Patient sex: M
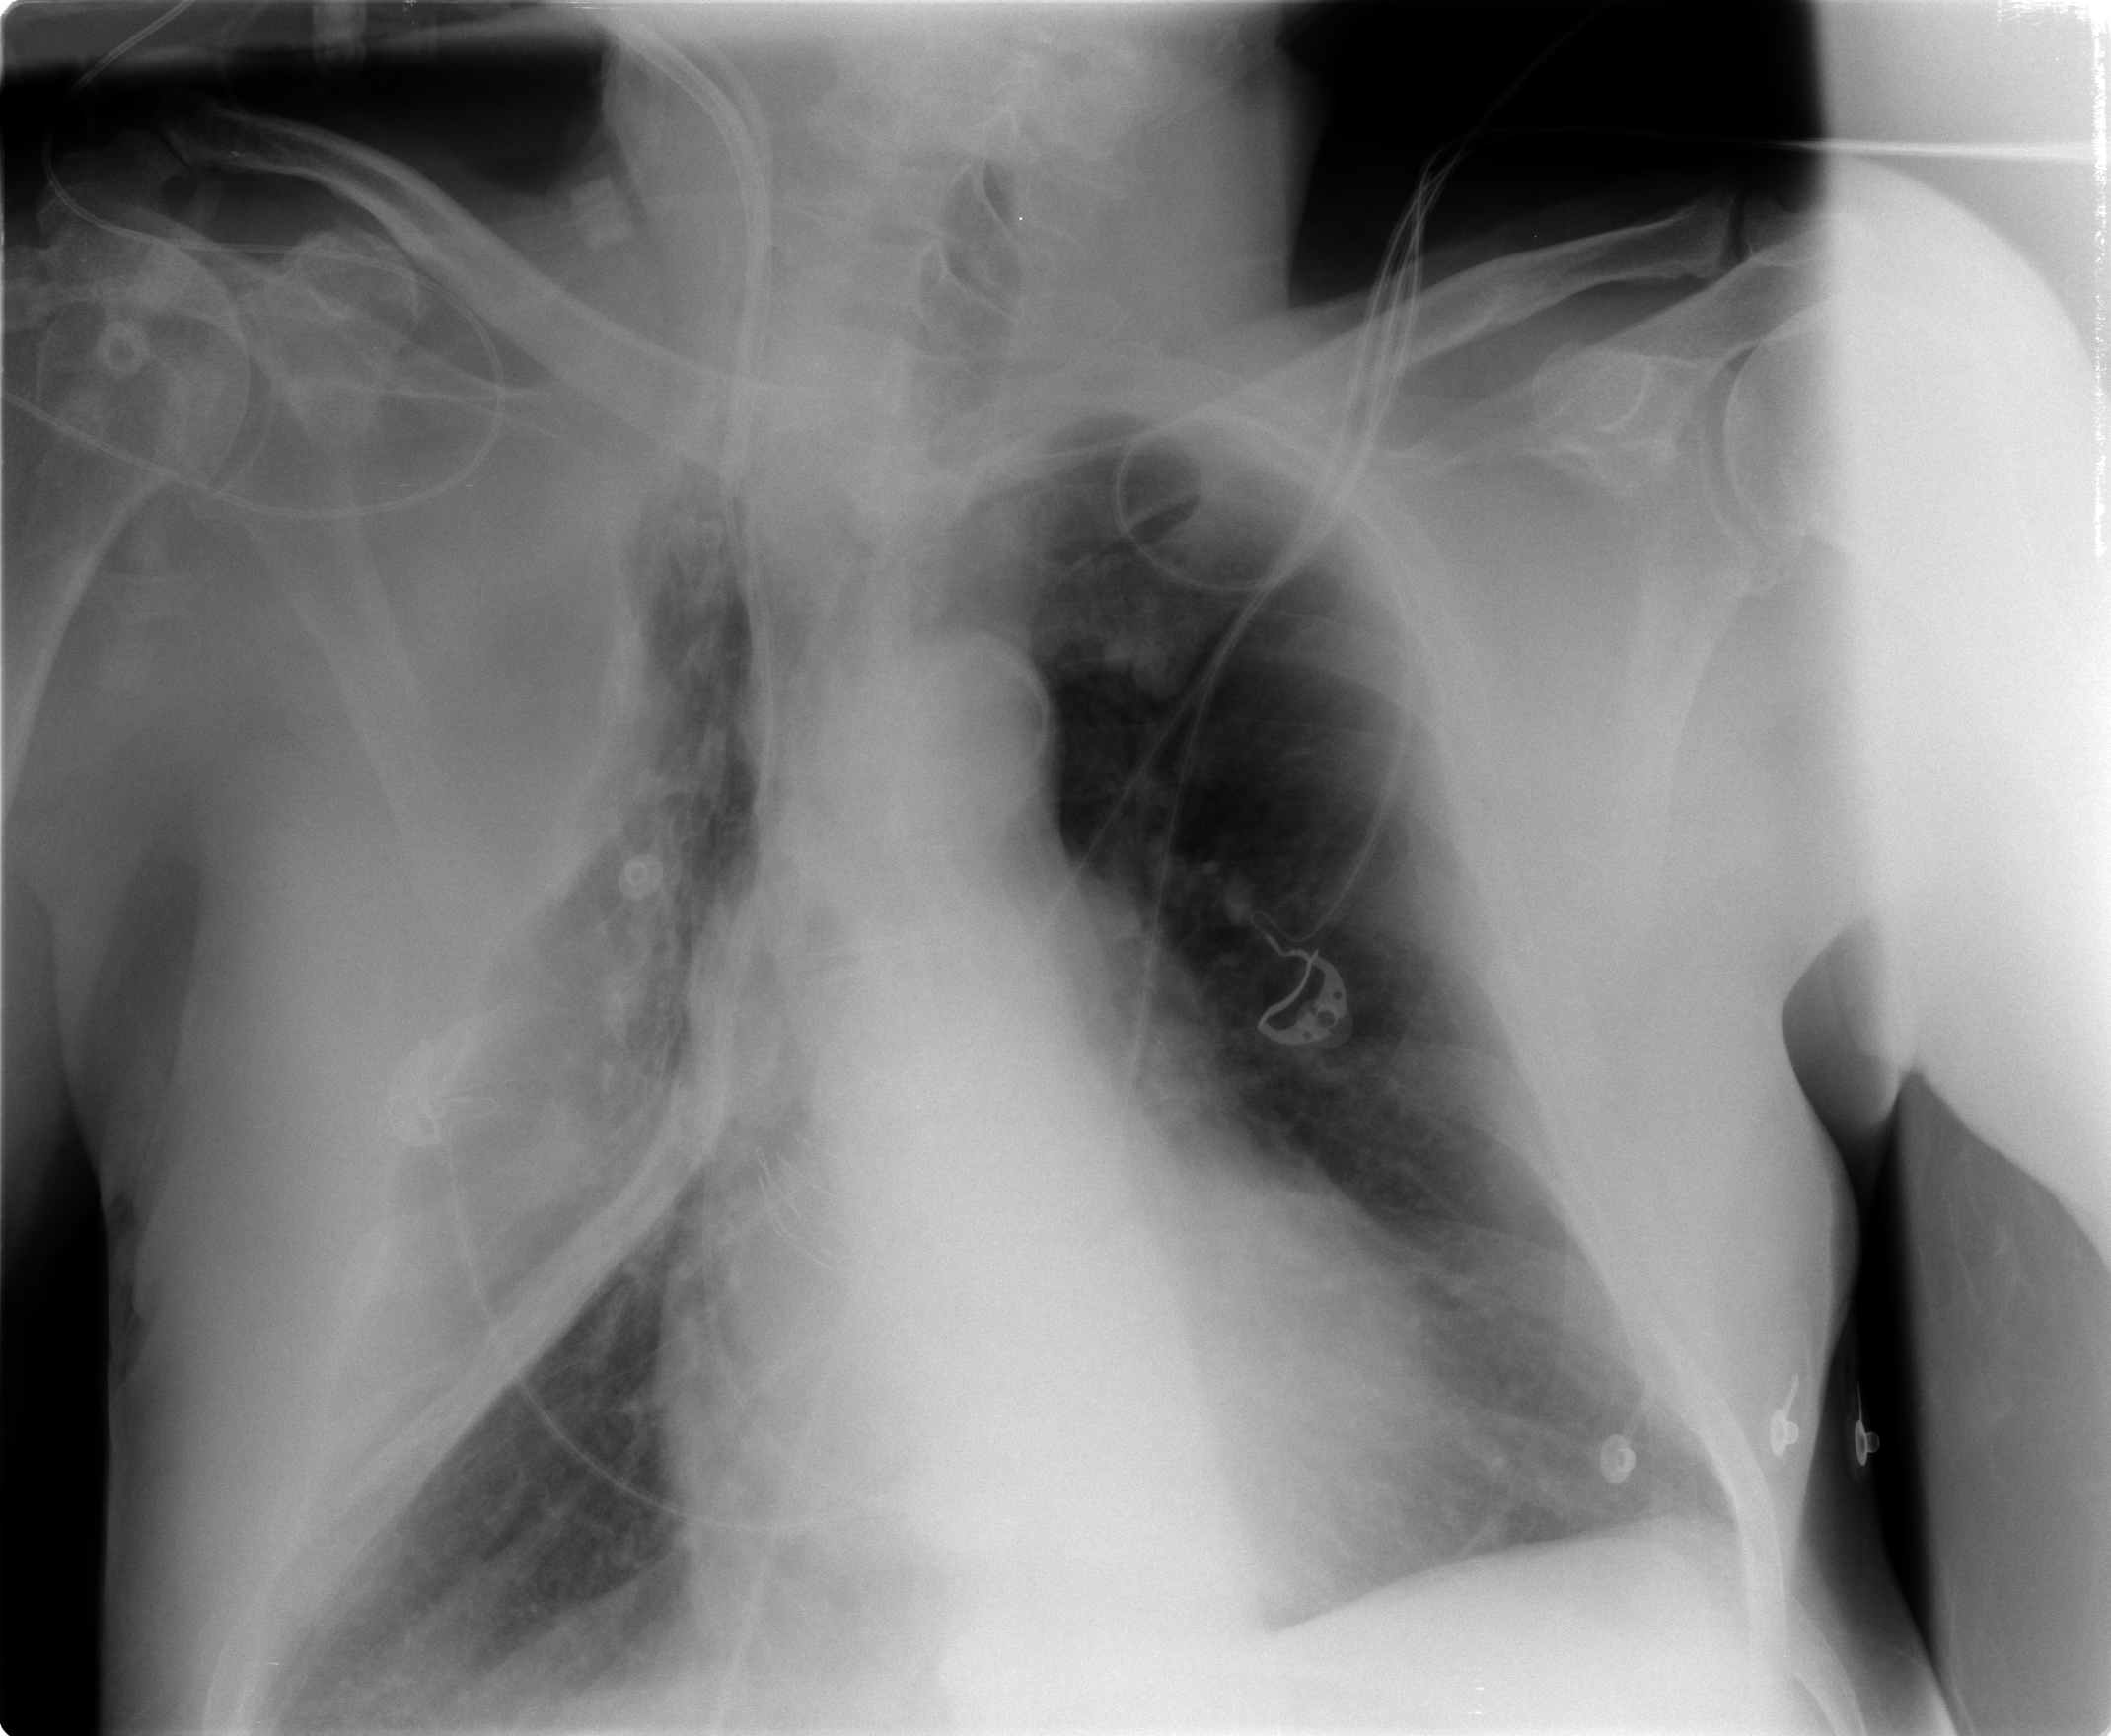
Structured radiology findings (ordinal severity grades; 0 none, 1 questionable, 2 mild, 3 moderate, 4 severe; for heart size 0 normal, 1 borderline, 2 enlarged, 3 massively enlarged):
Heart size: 0
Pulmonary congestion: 2
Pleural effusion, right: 0
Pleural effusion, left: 0
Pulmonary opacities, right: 1
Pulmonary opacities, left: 0
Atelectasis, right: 2
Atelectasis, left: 0